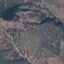
Label: HerbaceousVegetation